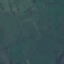
Land use / land cover: Pasture